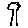
Label: tree